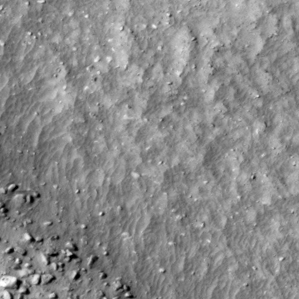
Label: non_frost